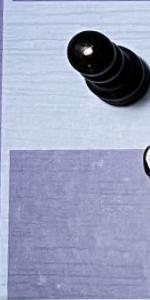
Label: Empty